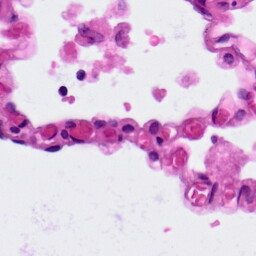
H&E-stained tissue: Lung